Question: What kind of border style is this? It is like elevated against in the background. I searched in the net and I can't find it, so here I am.
Check google's border style in their signup form:

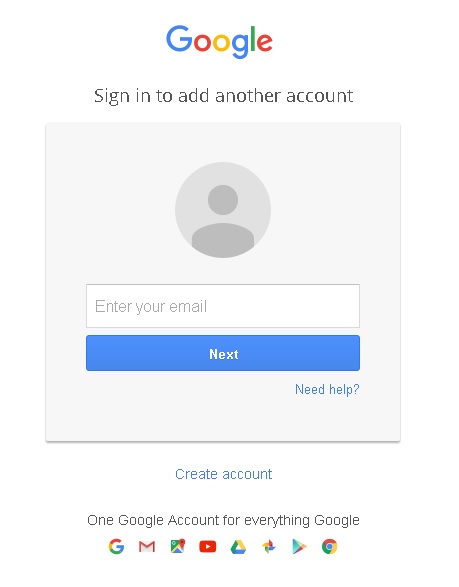
Answer: It's a <URL>.
Here's a <URL>.